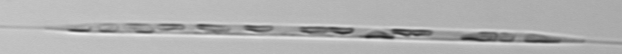
Label: Rhizosolenia